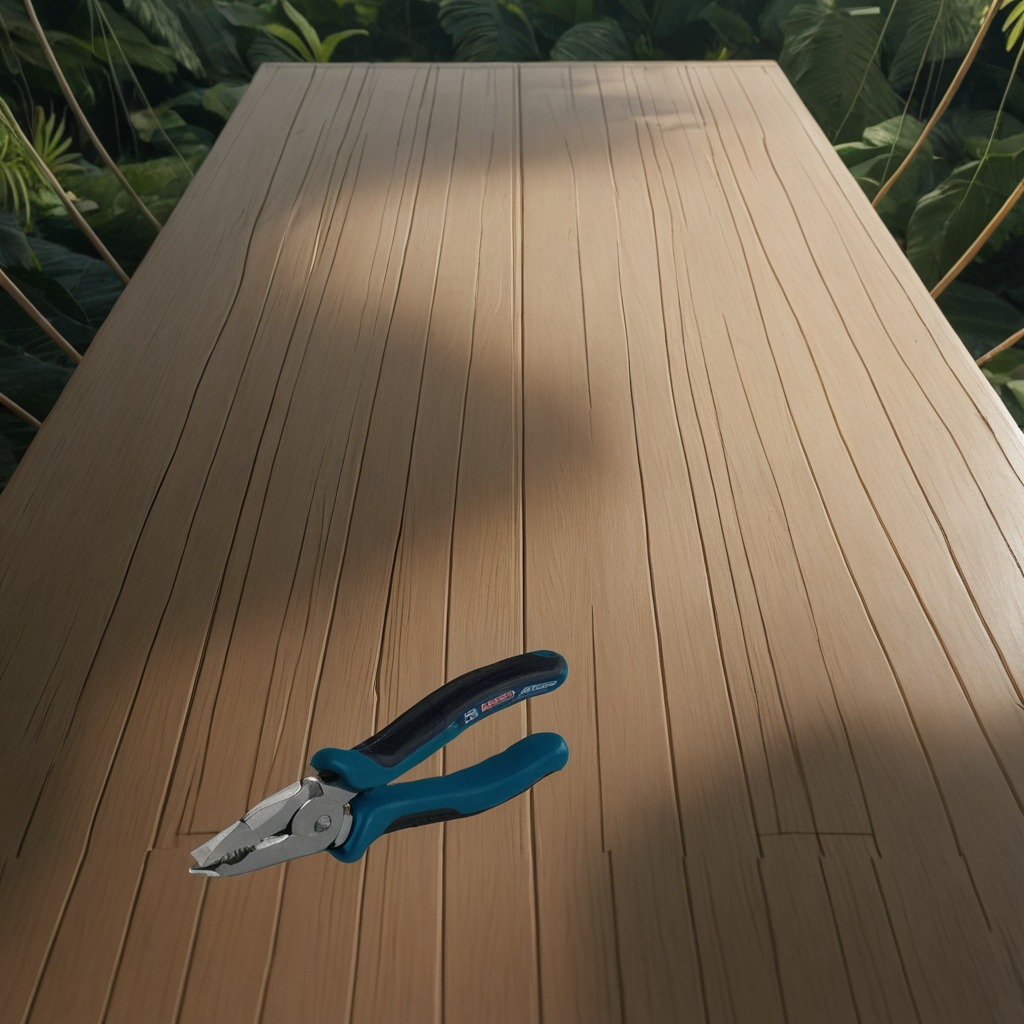
A plier is lying on a wooden table inside a jungle field workshop tent.